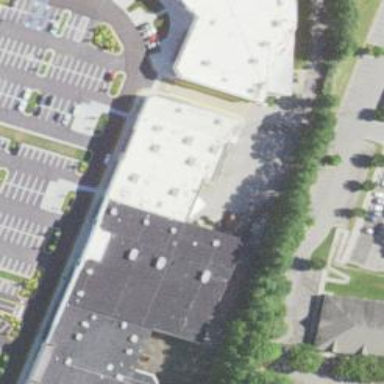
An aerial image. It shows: Commercial building used for retail purposes.